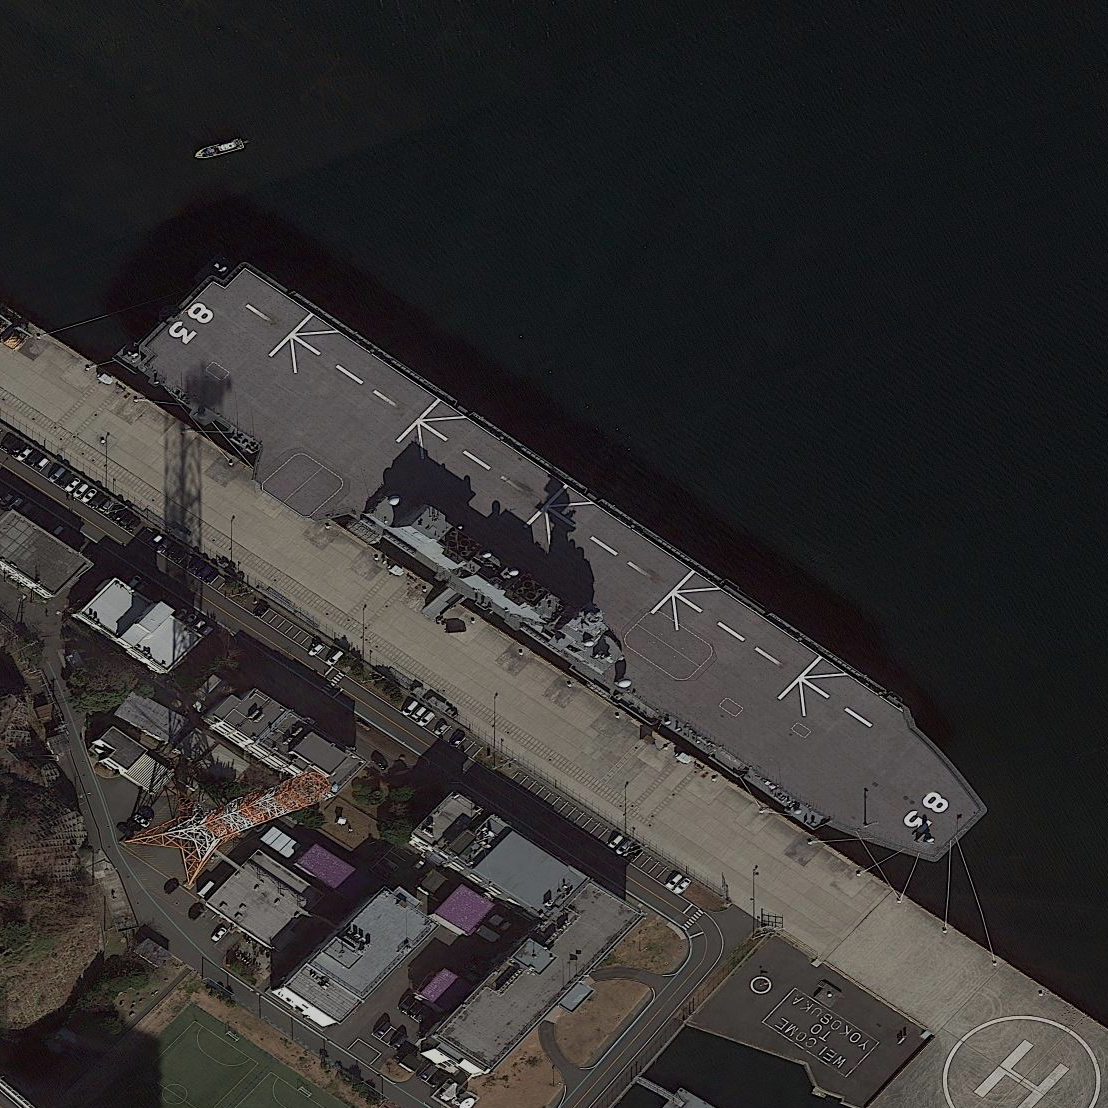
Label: assault